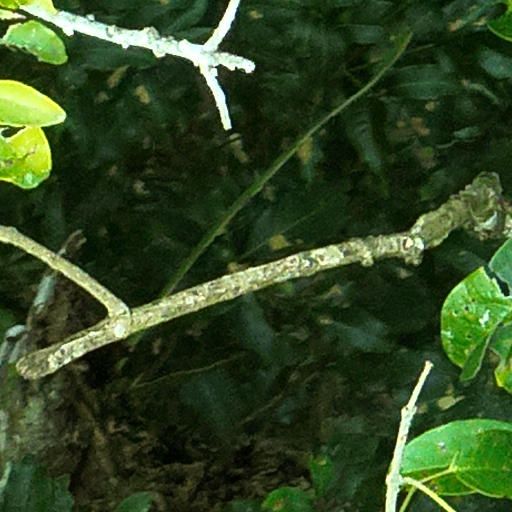
Species: Sloanea terniflora
GBIF accepted scientific name: Sloanea terniflora
Crown area (m\u00b2): 96.918